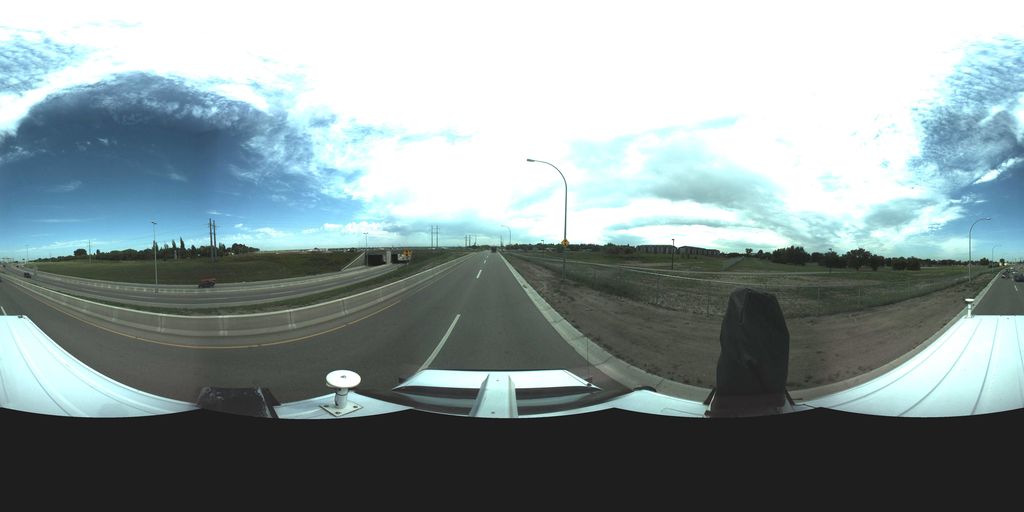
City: saskatoon